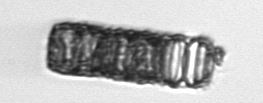
Label: Paralia_sulcata